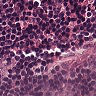
Metastatic tissue present: no